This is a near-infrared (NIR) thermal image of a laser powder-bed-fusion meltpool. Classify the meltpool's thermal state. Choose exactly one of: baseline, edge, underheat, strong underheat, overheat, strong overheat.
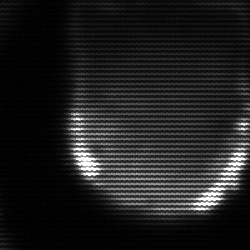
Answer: edge